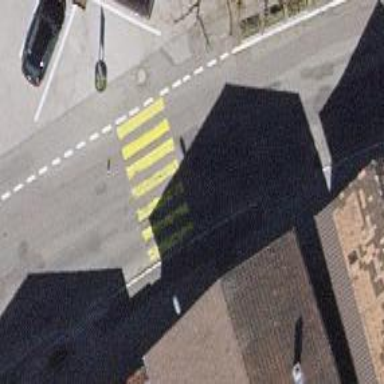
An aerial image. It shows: Uncontrolled zebra crossing.